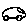
Label: car